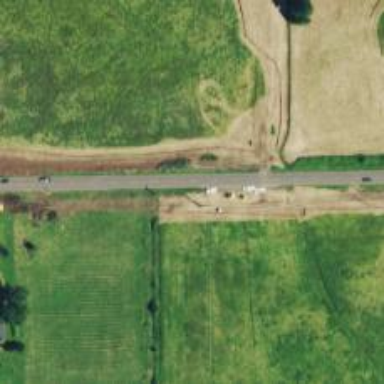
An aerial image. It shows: Tertiary road.